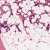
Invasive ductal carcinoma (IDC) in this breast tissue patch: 1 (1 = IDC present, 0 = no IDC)